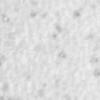
Label: no_change